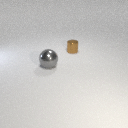
small brown metal cylinder to the right of large gray metal sphere